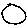
Label: circle